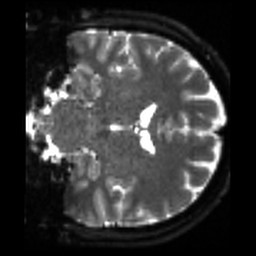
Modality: sbref
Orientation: coronal
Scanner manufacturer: siemens
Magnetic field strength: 3 T
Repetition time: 4 s
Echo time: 0.0594 s